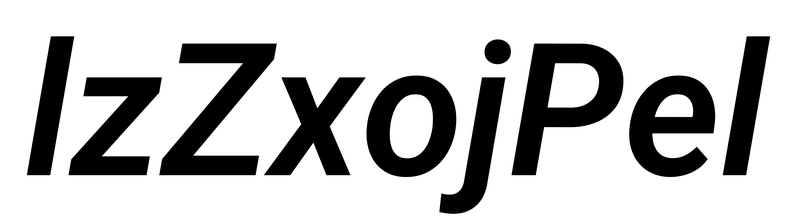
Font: Roboto-Italic_SemiBold_Italic